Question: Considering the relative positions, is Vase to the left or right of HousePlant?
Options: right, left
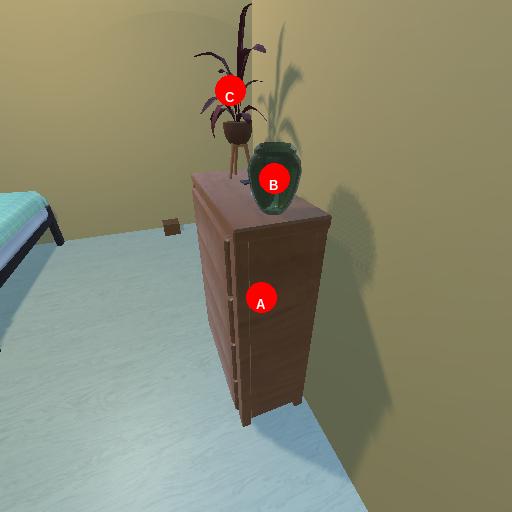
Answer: right